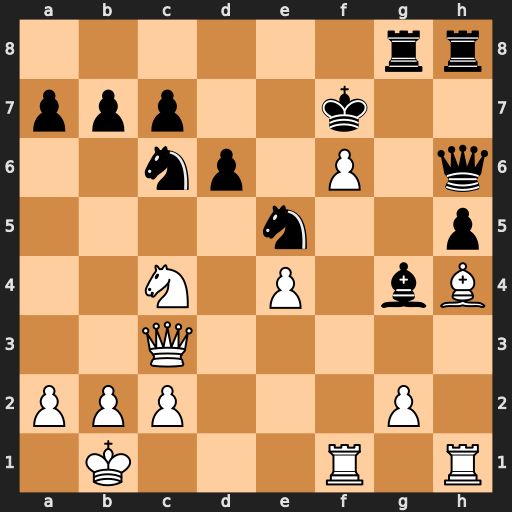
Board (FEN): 6rr/ppp2k2/2np1P1q/4n2p/2N1P1bB/2Q5/PPP3P1/1K3R1R
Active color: w
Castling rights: -
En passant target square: -
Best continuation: Nxe5+ dxe5 Qb3+ Be6 Qxb7